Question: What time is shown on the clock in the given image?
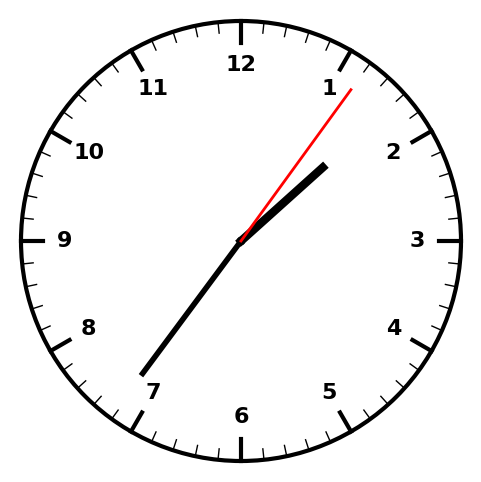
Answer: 01:36:06